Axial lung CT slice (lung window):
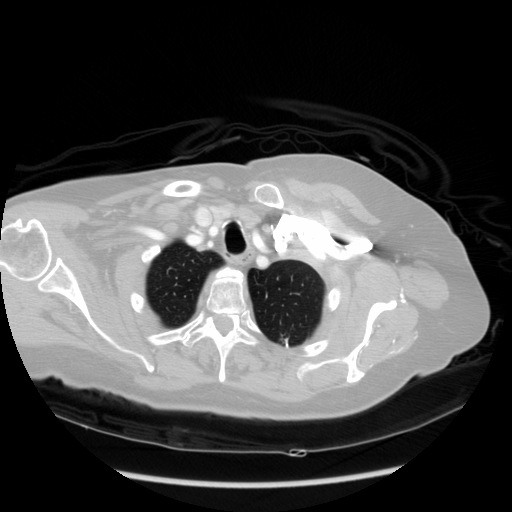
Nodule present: no